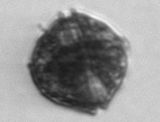
Label: Alexandrium_catenella